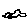
Label: car